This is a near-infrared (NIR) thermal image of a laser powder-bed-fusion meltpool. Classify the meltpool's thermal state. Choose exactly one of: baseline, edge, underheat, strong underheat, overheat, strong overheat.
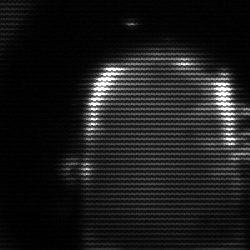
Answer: baseline